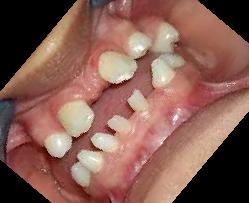
Condition: hypodontia